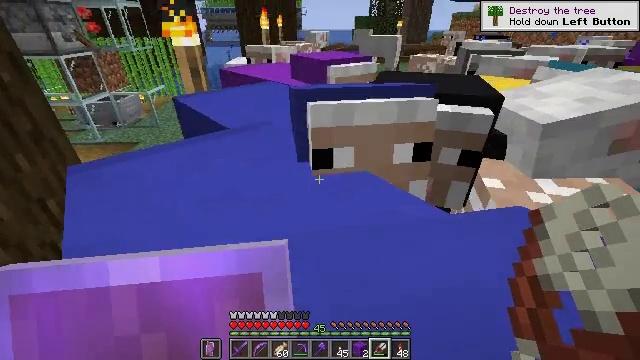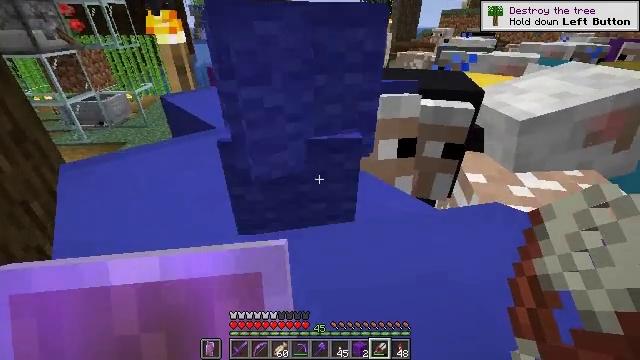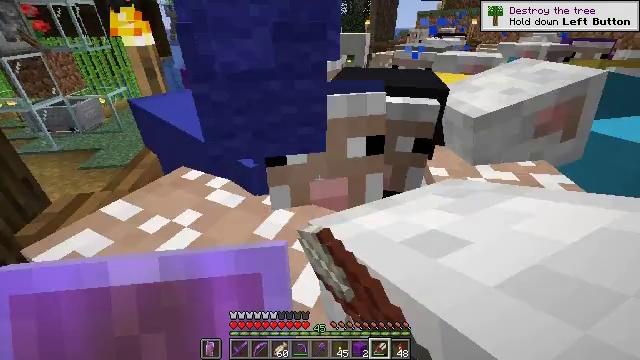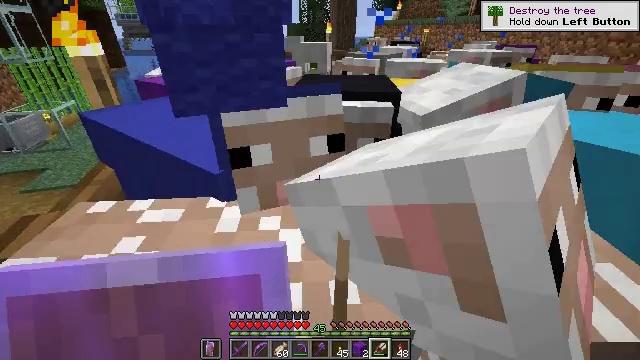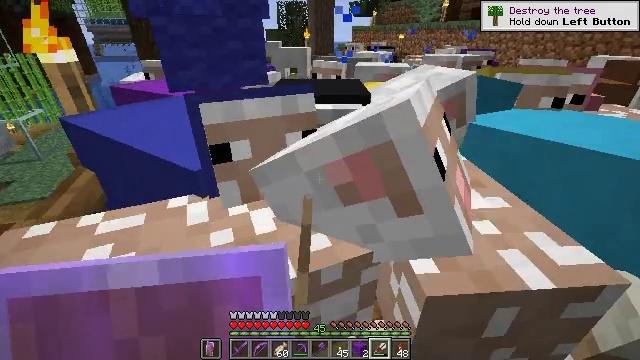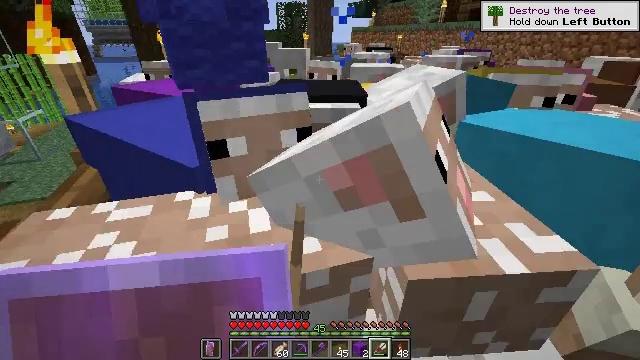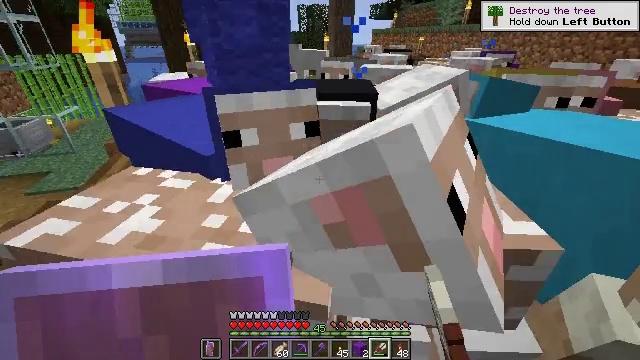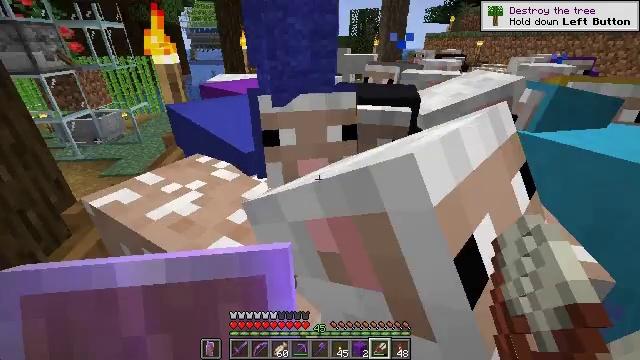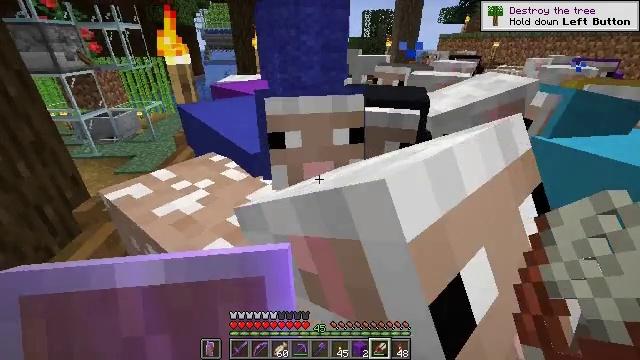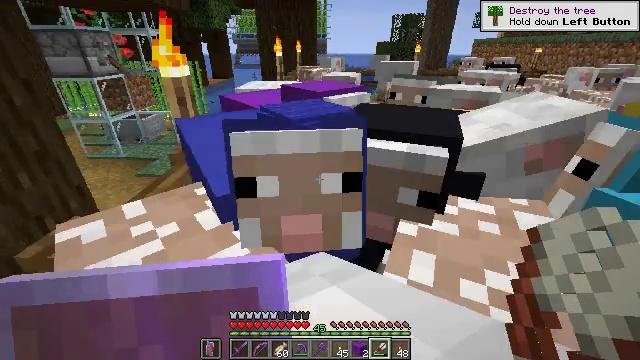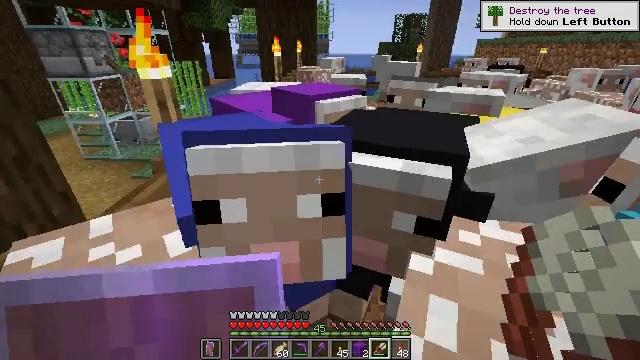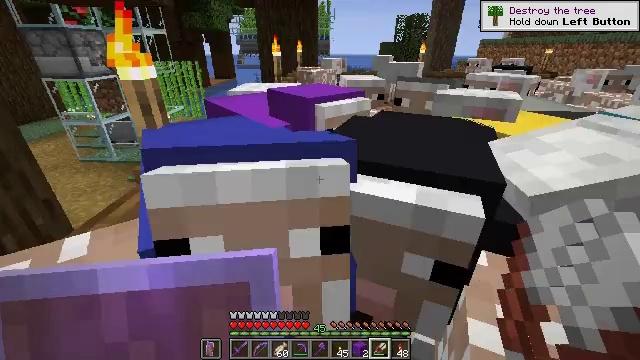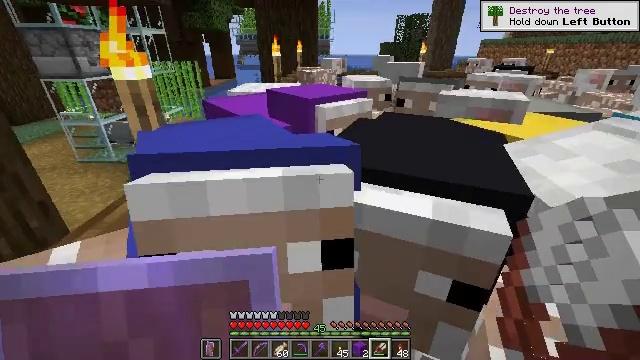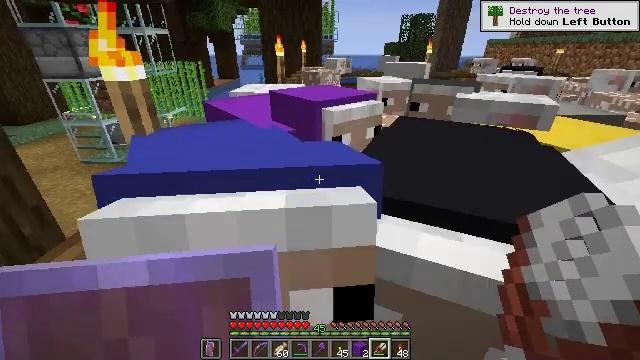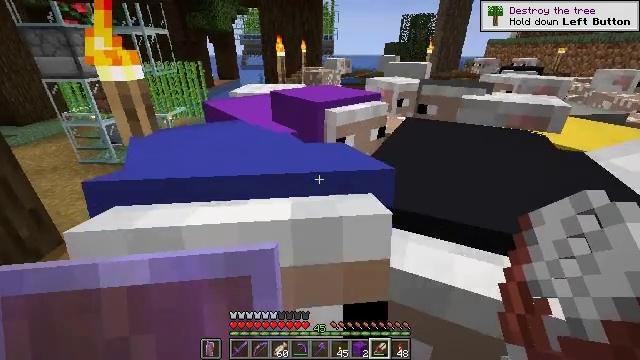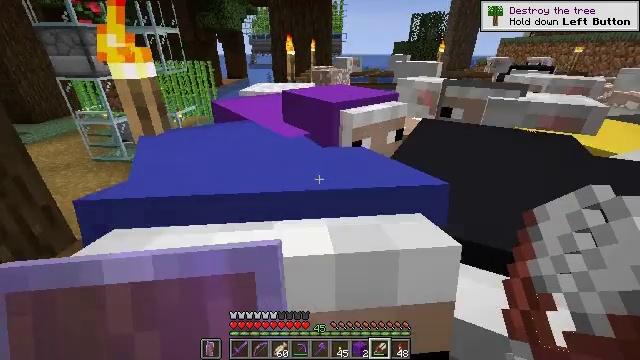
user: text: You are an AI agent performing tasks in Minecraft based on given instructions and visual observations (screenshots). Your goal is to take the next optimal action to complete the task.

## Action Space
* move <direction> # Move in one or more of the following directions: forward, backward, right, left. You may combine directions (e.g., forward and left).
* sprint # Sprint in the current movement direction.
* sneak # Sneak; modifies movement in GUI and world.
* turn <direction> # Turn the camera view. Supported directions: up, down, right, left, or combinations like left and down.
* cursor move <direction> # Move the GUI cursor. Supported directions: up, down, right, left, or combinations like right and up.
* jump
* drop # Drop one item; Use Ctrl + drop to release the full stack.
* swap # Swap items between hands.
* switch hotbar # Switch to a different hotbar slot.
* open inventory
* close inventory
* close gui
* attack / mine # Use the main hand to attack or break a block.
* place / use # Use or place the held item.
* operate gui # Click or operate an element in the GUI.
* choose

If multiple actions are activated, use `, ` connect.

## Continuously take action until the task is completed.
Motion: motion action
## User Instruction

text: Mine the light blue shulker box.
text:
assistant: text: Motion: turn right, use / place
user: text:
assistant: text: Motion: turn right, use / place
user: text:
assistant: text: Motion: turn right and up, use / place
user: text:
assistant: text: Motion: turn right
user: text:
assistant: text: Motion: use / place
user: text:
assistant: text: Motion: turn left, use / place
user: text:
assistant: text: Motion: turn left, use / place
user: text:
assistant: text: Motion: move forward, turn left, use / place
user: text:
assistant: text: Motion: move forward, turn left, use / place
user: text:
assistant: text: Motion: move forward, use / place
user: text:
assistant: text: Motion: move forward, use / place
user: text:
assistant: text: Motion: move forward, use / place
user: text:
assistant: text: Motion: no_op
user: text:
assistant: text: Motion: use / place
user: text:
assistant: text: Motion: turn left, use / place
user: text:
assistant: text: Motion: use / place
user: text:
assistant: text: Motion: turn left
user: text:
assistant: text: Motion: turn left and down
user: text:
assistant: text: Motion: turn left, use / place
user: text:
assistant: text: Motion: use / place
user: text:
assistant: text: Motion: use / place
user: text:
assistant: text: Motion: no_op
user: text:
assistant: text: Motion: use / place
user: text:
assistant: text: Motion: move forward, turn right, use / place
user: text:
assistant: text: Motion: move forward, turn right, use / place
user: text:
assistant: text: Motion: move forward, turn right
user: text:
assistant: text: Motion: move forward, turn right
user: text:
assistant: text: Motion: move forward, use / place
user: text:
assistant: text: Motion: move forward, use / place
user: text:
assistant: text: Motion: move forward, turn left, use / place